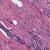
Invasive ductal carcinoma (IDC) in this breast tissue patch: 1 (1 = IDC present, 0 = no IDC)